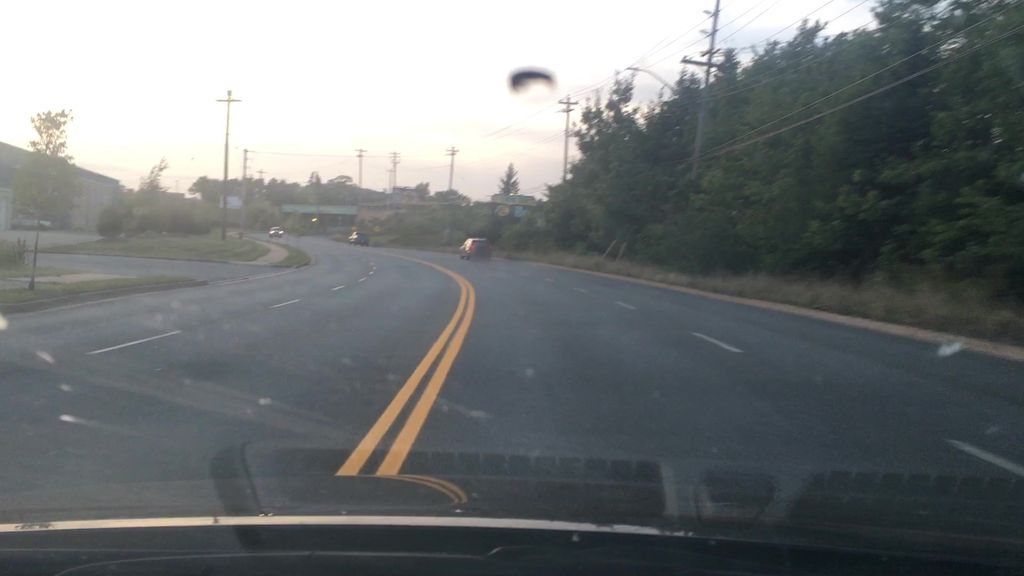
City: halifax